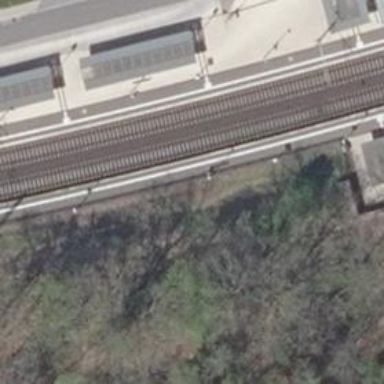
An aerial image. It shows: Railway stop with public transport stop position.